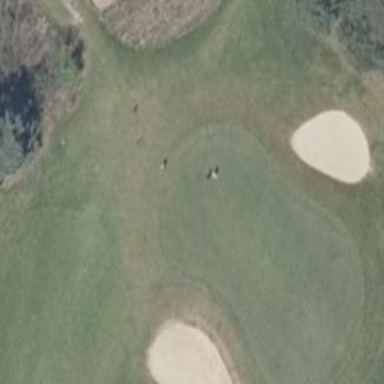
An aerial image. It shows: Golf green.